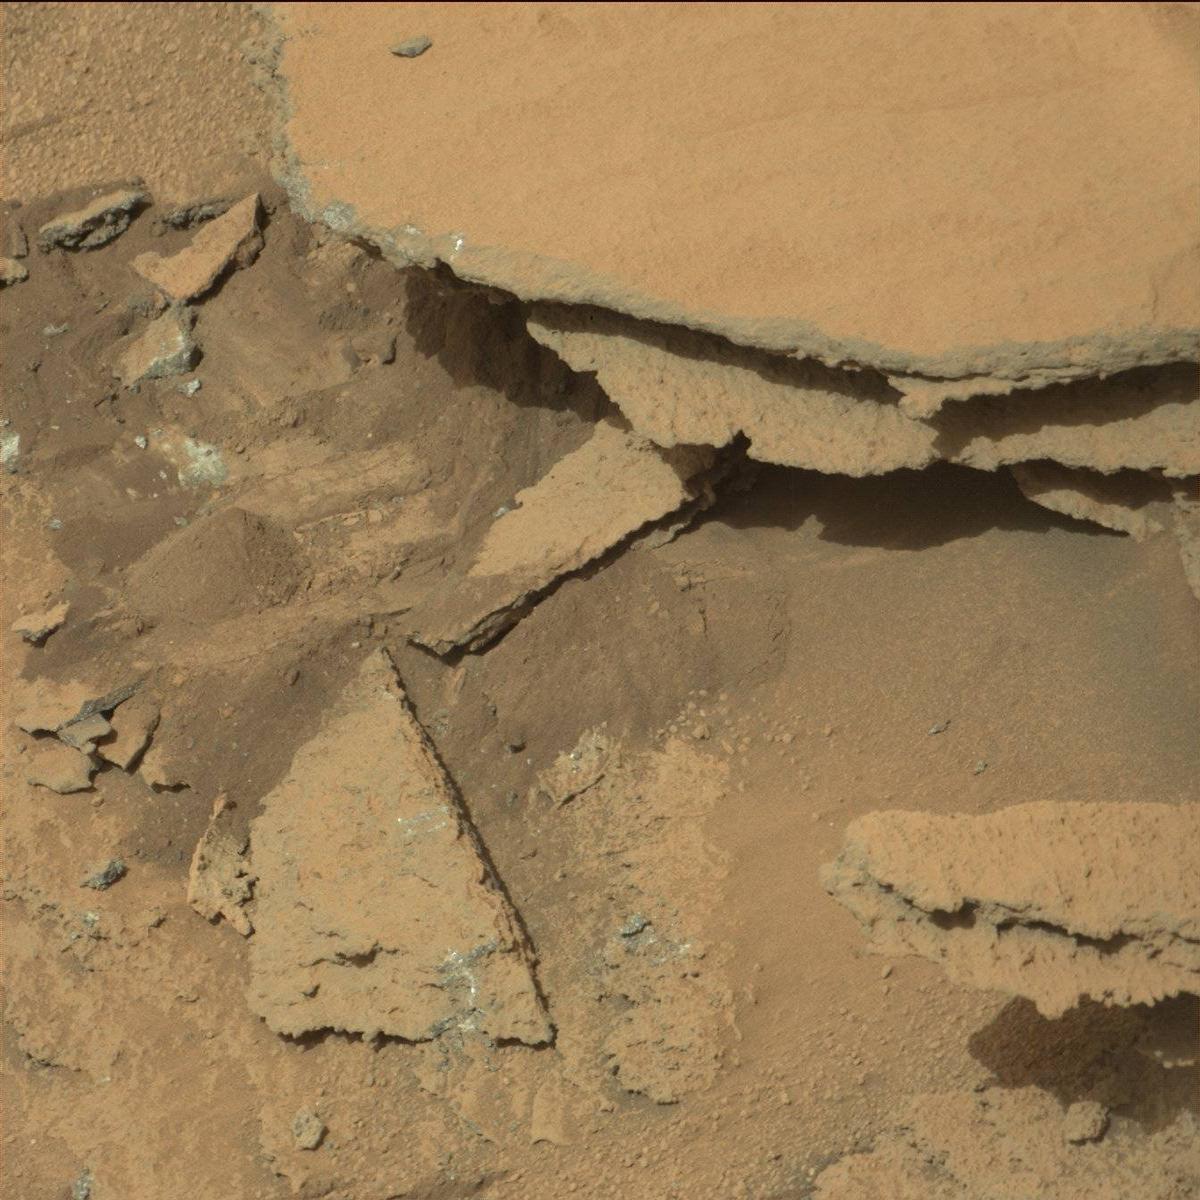
Terrain classes present: Bedrock, Rock, Sand / Soil